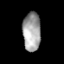
Tissue: lung
Cell type: T cells
Senescence score: 0.238
Nuclear area (px): 679
Mean DAPI intensity: 162.196